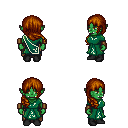
a pixel art fantasy rpg character, female body template, orc, green skin, sash dress, robe skirt, brunette right-swept hairstyle, leather bracers, black shoes, four views (front, back, left, right), 2x2 character sprite sheet, small pixel art, hard edges, no anti-aliasing